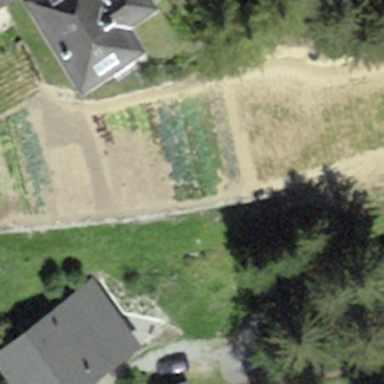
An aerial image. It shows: Area designated for allotments.